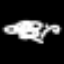
Label: squiggle